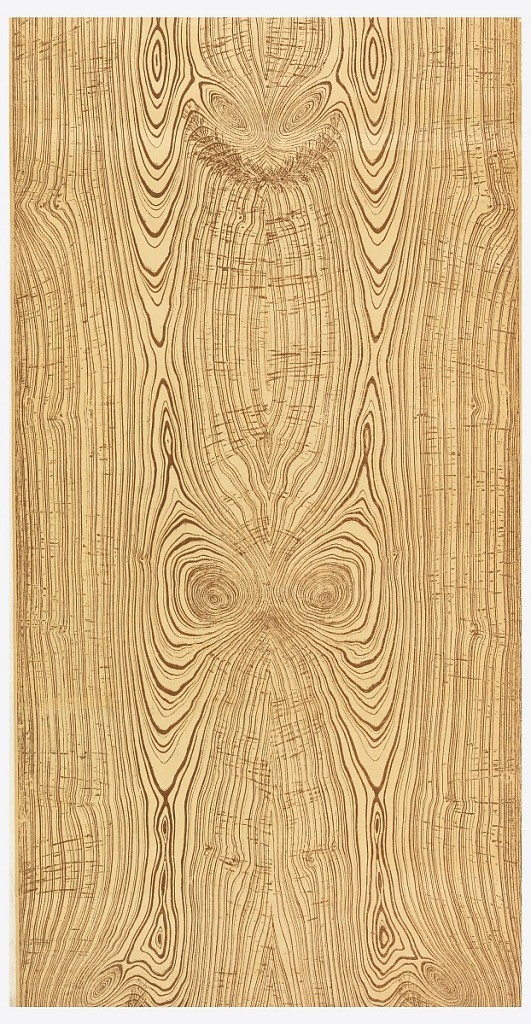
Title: Sidewall
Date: ca. 1890
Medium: Brown ink on plain paper
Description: Woodgrain design with symmetrical graining. Printed in dark brown on light brown ground.